Question: I am working on an application that displays a scatterplot of data but I am wondering what the "rule of thumb" is that graphing applications use to calculate the Y-axis maximum and minimum viewing area values. For example, in the graph below, the chart displays values from ~40 minutes to ~100 minutes. It looks like it is just determining the maximum/minimum points displayed and then adding some small margin.
Is there a good whitepaper or calculation that is frequently used to calculate the viewing area?

Image linked from <URL> page on scatter plots.
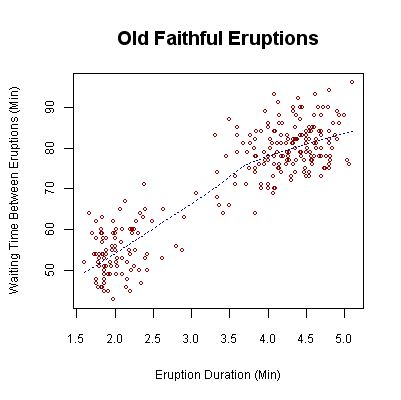
Answer: I strongly believe each graphing library uses its own "visual guidelines" (that might very well be undocumented) to determine a larger or a smaller "margin" around data.
A good formula to calculate viewing area from data range (considering only Y axis) would be, in pseudocode:
'''
var margin = 0.1; (ten percent of data range)
var ymin = data.min();
var ymax = data.max();
var data_range = abs(ymax - ymin);
var y_plot_min = ymin - data_range * margin;
var y_plot_max = ymax + data_range * margin;
set_plot_y_limits(y_plot_min, y_plot_max);
'''